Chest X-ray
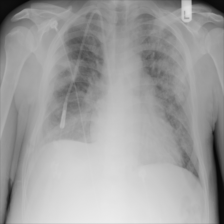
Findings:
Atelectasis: negative
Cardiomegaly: negative
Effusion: negative
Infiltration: negative
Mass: negative
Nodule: negative
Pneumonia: positive
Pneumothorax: negative
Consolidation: negative
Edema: negative
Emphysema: negative
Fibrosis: negative
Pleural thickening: negative
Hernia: negative